Question: What is the name of this dialog that pops up after software update was performed?

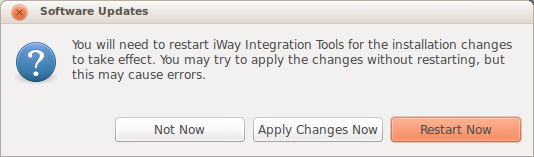
Answer: This dialog is 'org.eclipse.equinox.internal.p2.ui.dialogs.ApplyProfileChangesDialog'.
However since this dialog is in an internal package it is not part of the Eclipse API and should not be used - <URL>. It may be changed at an any time.